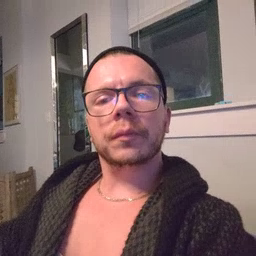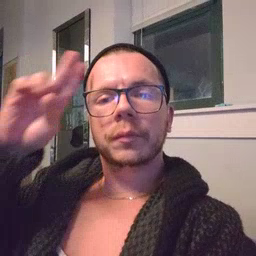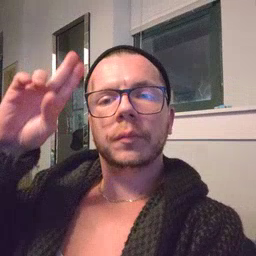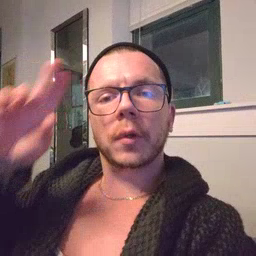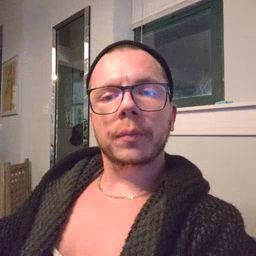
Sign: uncle